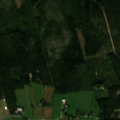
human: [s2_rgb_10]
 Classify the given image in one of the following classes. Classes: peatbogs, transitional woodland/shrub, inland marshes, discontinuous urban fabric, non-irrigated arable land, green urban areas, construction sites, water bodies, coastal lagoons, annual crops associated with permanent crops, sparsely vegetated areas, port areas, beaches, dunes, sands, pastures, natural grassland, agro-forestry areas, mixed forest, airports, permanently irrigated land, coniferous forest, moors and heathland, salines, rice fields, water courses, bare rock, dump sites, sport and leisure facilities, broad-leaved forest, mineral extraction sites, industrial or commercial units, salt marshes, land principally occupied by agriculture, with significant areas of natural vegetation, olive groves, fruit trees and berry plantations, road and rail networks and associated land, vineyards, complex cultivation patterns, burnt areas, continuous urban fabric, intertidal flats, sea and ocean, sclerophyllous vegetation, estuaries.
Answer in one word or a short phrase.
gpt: non-irrigated arable land, land principally occupied by agriculture, with significant areas of natural vegetation, coniferous forest, mixed forest